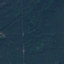
Land use / land cover: Forest